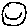
Label: smiley face